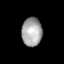
Tissue: lung
Cell type: Epithelial cells
Senescence score: 0.1778
Nuclear area (px): 568
Mean DAPI intensity: 166